Question:
I type NSLog, and it display 'NSLog(id, ...)', and it shows some kind of tips for me in the editor, when I copy the text to the 'TextEdit', it shows that it is 'NSLog(<#id, ...#>)', so, I tried to type 'NSLog(<#id, ...#>)' manually, but it can't shows the tips like the first line. How did XCode handle that? Thanks.
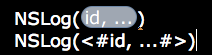
Answer: It handles it by replacing '<#sometext#>' with the blue bubble placeholder, as you quite discovered, but this does not affect the case when you type it yourself directly in the Xcode editor (because it does not have any sense to type this in the code directly, you would generally instead type the real content there).
If you type some code that contains '<#sometext#>' in TextEdit, then you it back in the Xcode editor, Xcode will insert the blue bubbles as placeholders where you have typed '<#...#>' in your text.
---
One usage of this is to generate Code Snippets. Simply select some piece of code in your Xcode Editor, then drag & drop it in the Code Snippet Library; you will then be able to drag & drop it back in your Code Editor later to reuse this same piece of code. If this Code Snippet contains some '<#placeholder#>' Xcode will then insert blue bubbles at this position.
<URL>